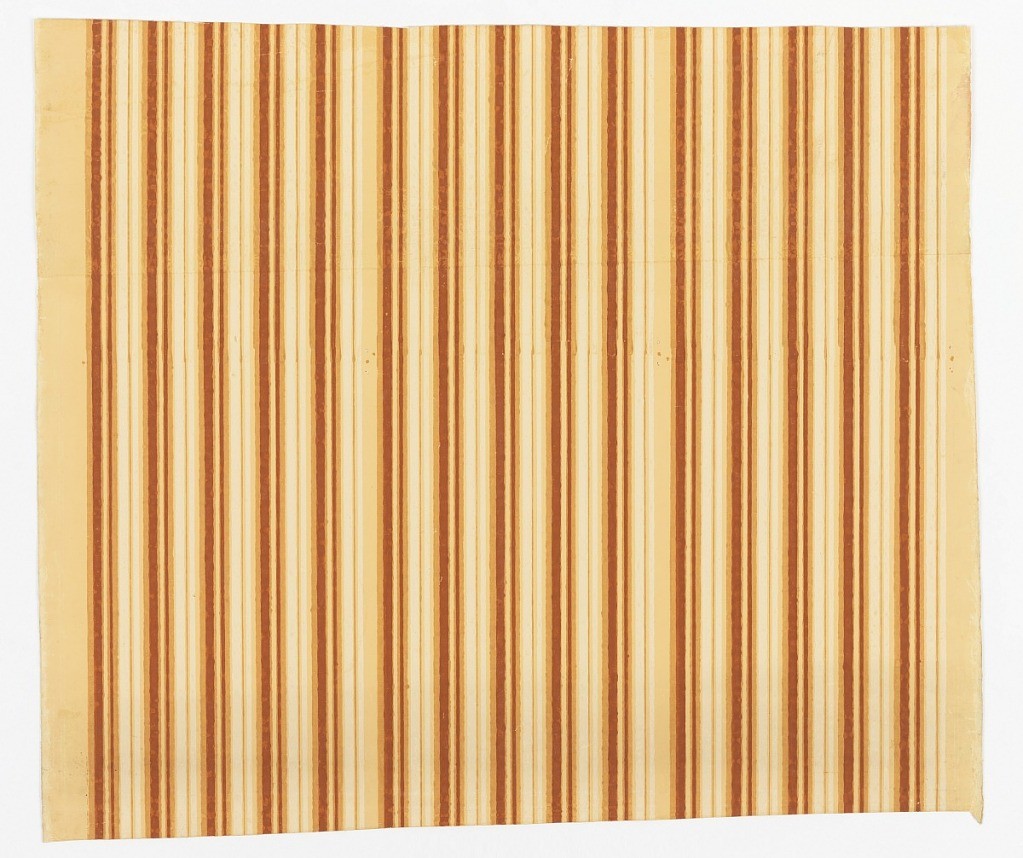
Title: Borders
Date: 1822
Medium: Block-printed on handmade paper
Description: Two identical borders included in one width of papers. Four colors on light tan ground. Stripes in cream and orange-brown in varying widths and tones.